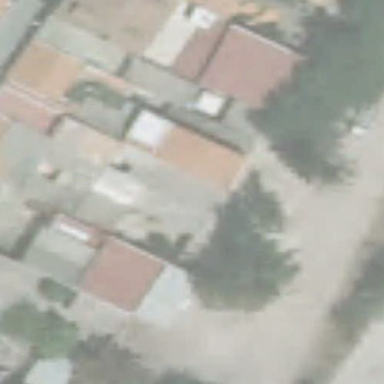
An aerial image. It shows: Residential building.